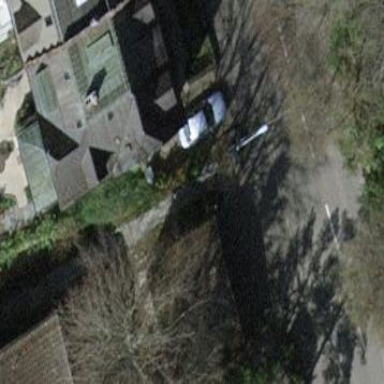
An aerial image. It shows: Group of garages.